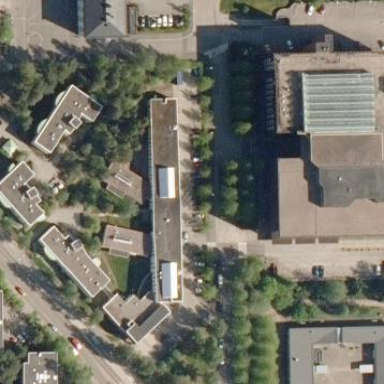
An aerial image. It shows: Clinic.